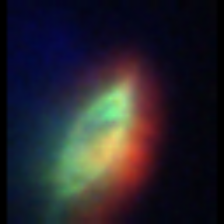
Taxon: Gyrodinium
Group: Dinoflagellates